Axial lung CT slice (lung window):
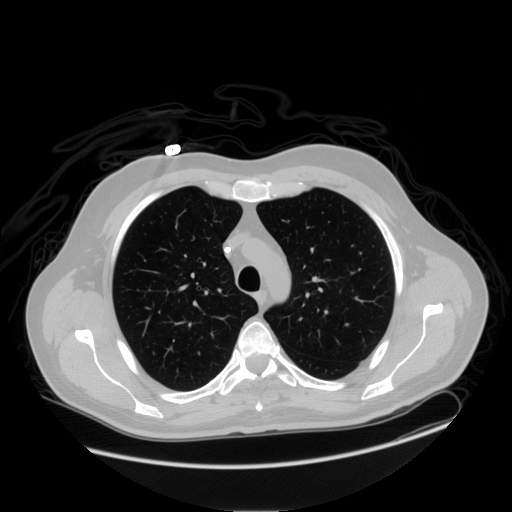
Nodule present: no